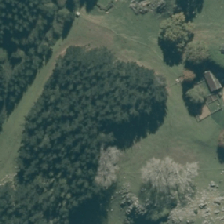
Land cover: harvested_forest